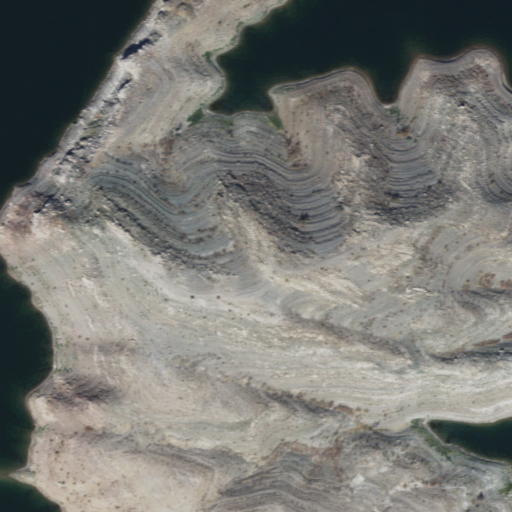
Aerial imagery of bar in Arizona named Mushroom Reef containing shrub, grassland, open water, and herbaceous wetlands